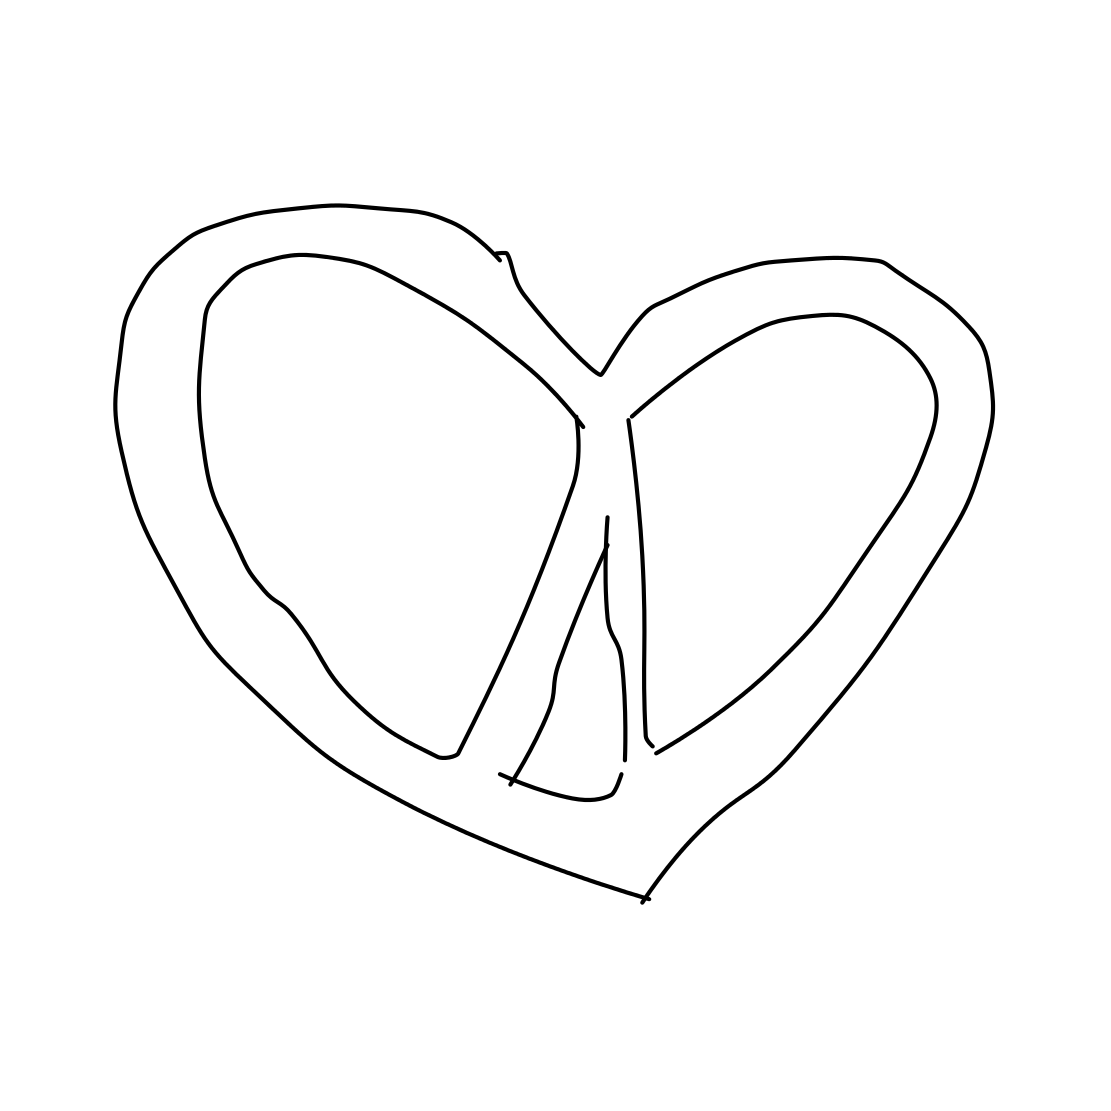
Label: pretzel